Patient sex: M
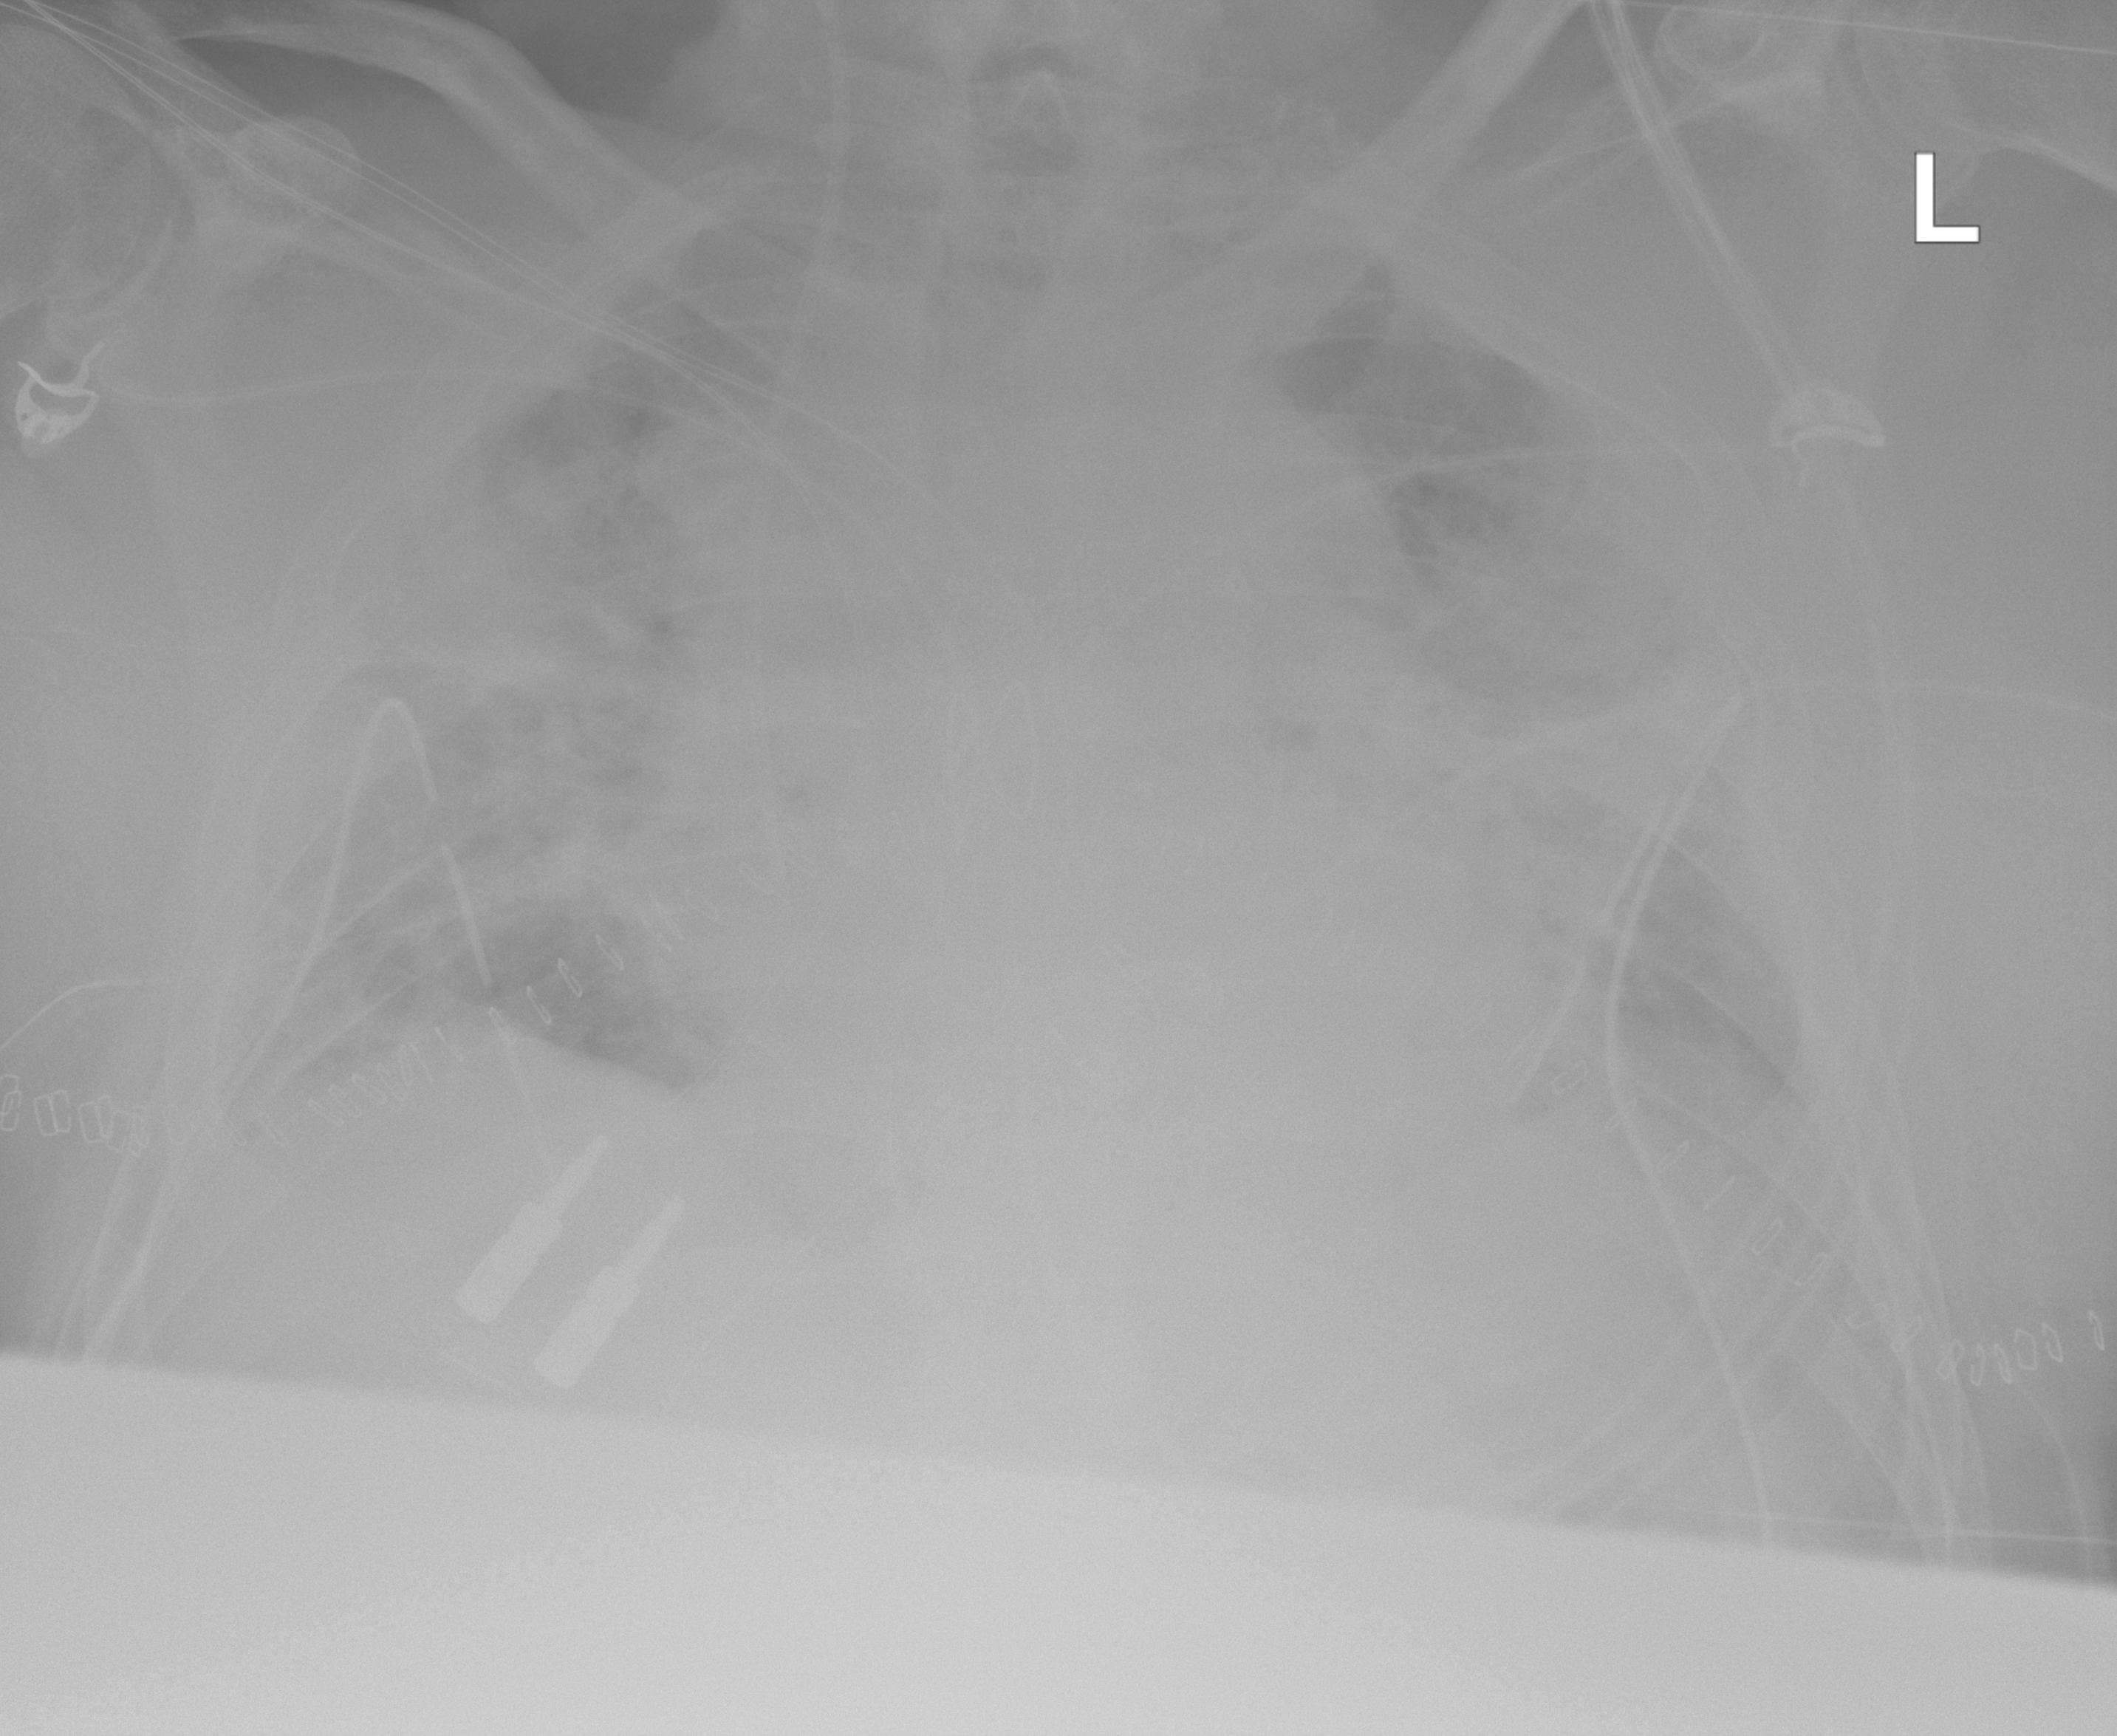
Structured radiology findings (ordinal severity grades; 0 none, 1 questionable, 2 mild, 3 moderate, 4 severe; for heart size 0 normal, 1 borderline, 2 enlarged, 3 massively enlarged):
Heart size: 3
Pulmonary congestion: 2
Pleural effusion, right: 0
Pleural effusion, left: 2
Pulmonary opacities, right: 3
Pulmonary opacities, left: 3
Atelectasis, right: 2
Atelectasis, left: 3